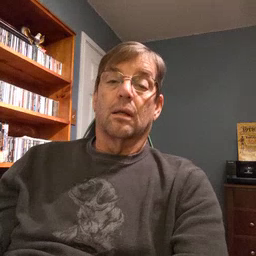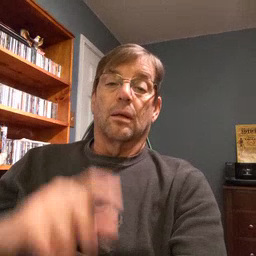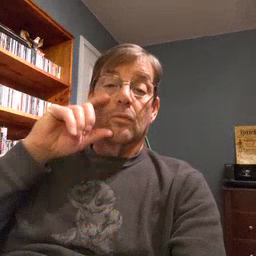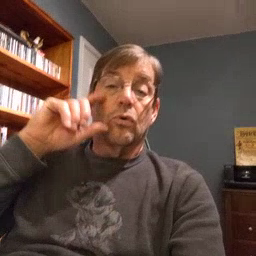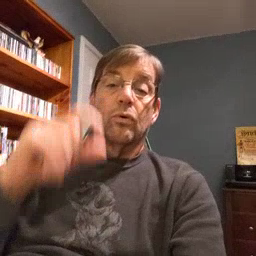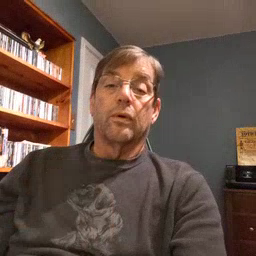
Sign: moon